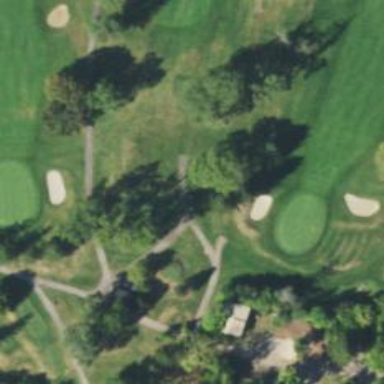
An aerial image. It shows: Service road designated as golf cart path.